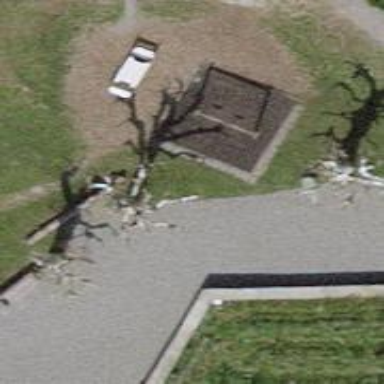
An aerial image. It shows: Bench for seating.